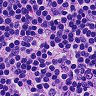
Metastatic tissue present: no